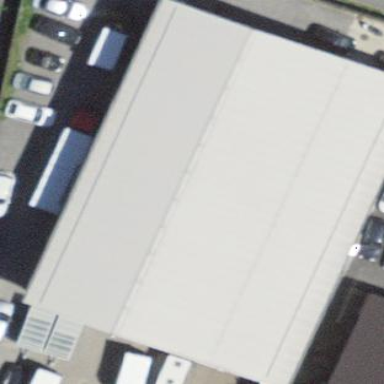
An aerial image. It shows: Industrial building.